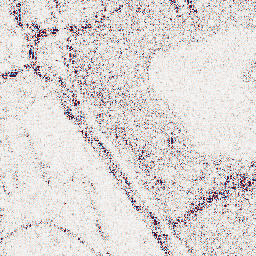
Category: wavelet
Decomposition family: wavelet_dwt
Decomposition parameters: wavelet: db8
level: 1
Upsampling method: quintic
Upsampling parameters: scale: 8
Upsampling scale: 8